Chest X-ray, AP view. Patient: 14 years old, sex M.
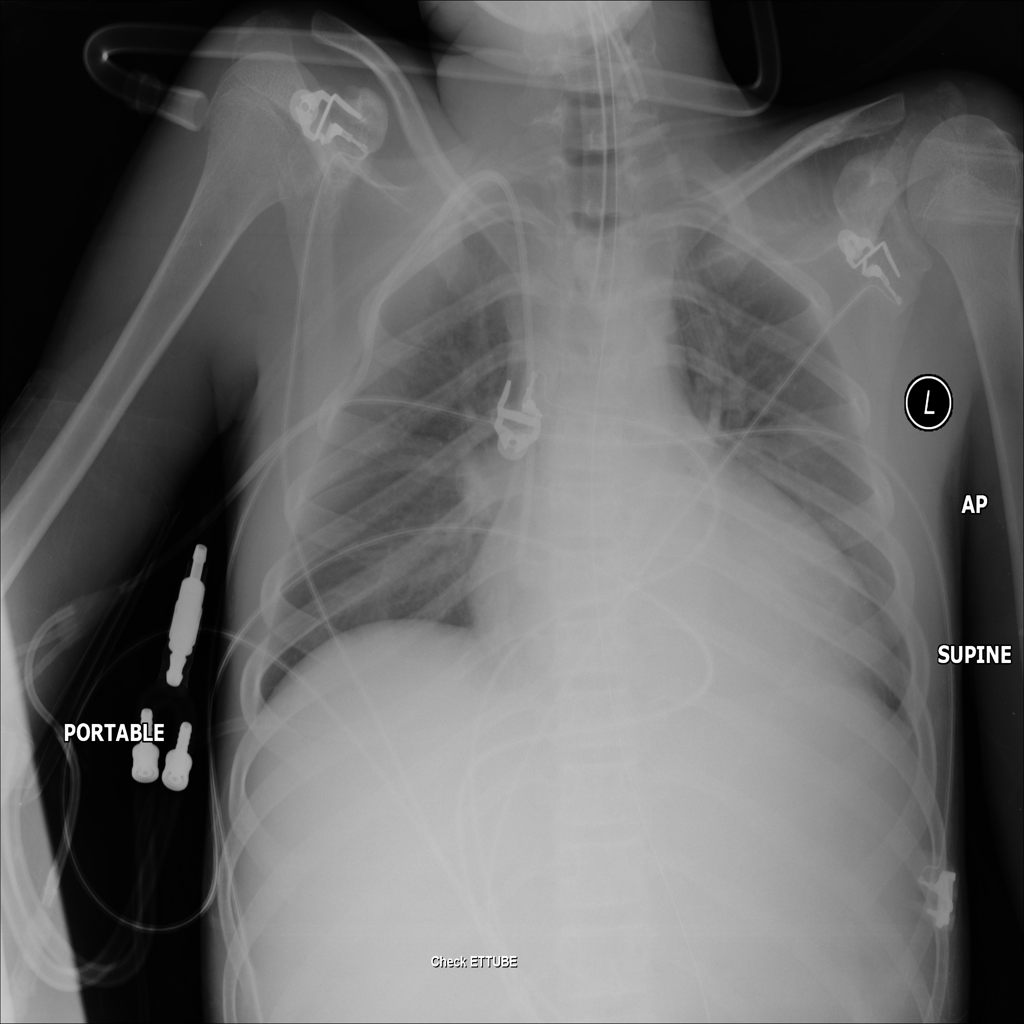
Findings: Infiltration